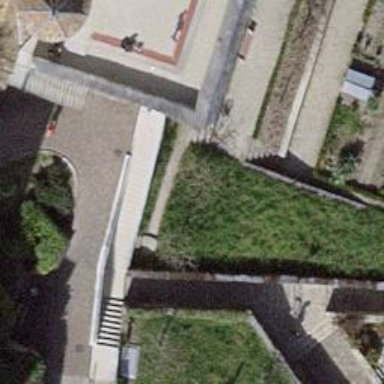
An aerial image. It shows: City wall serving as barrier.